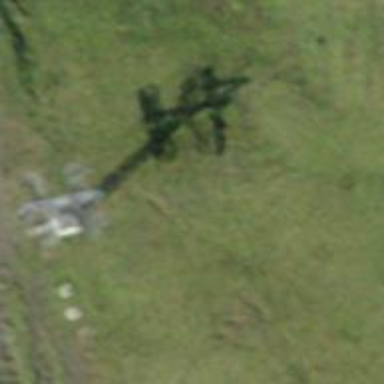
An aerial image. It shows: Pylon used for aerialway.